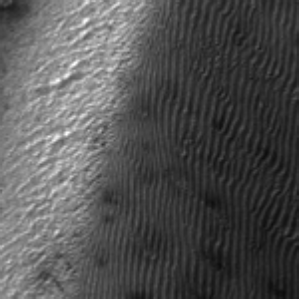
Label: frost